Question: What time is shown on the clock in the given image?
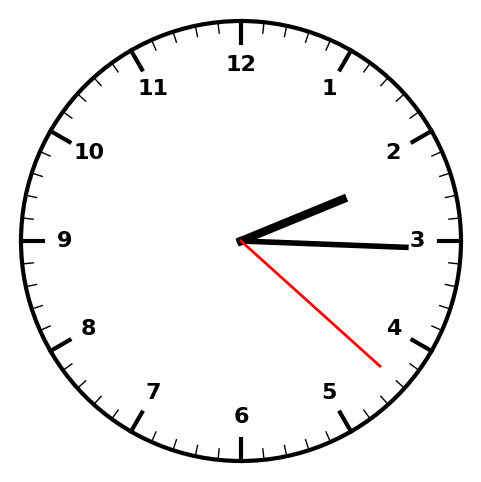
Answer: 02:15:22